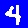
Digit: 4